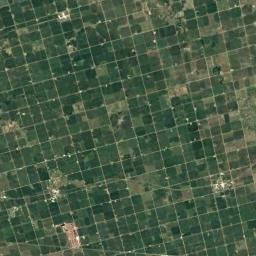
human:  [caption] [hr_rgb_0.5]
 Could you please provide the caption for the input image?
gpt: Many densely arranged green and brown circular fields .

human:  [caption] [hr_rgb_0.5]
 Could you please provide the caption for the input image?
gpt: There are some green circle farmland and square farmland .

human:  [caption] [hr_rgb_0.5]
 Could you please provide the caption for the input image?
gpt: Many dark green circular farmlands are neatly arranged on the ground .

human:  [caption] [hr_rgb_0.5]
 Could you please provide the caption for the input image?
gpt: Each circular field is surrounded by a square .

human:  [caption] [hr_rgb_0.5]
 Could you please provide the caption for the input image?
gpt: There are dozens of circular farmlands distributed irregularly .